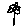
Label: flower